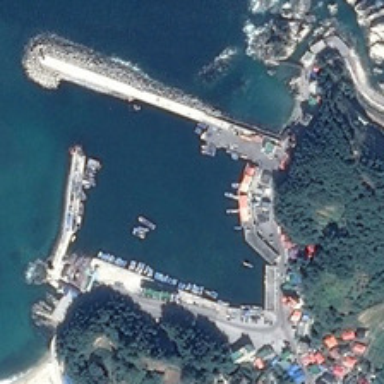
Part of the sea with moss blue water while with a port besides .